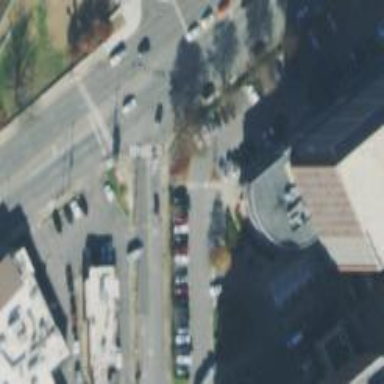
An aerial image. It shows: Service road with separate sidewalk.